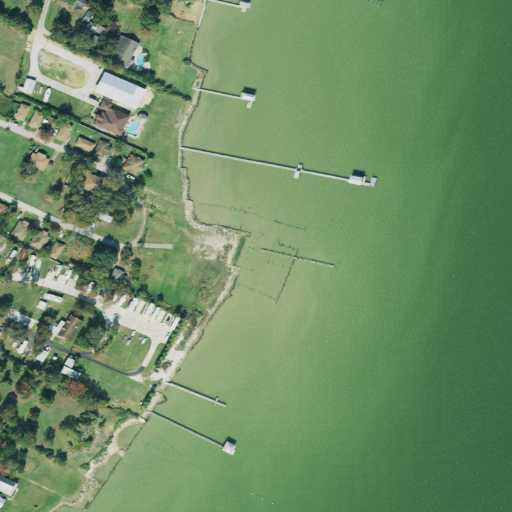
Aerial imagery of cape in Texas named Umbrella Point containing open water, low intensity development, open development, medium intensity development, grassland, and barren land